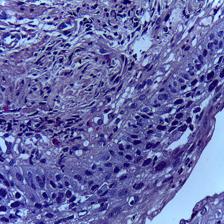
Diagnosis: OSCC